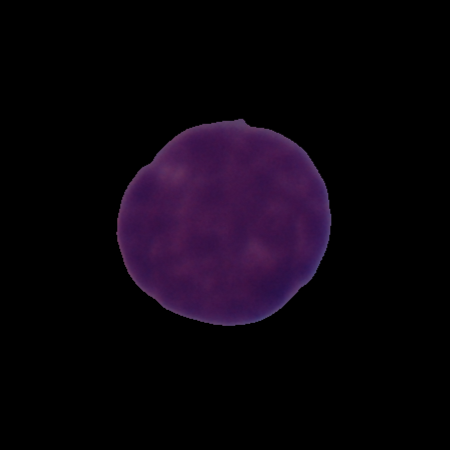
Label: cancer